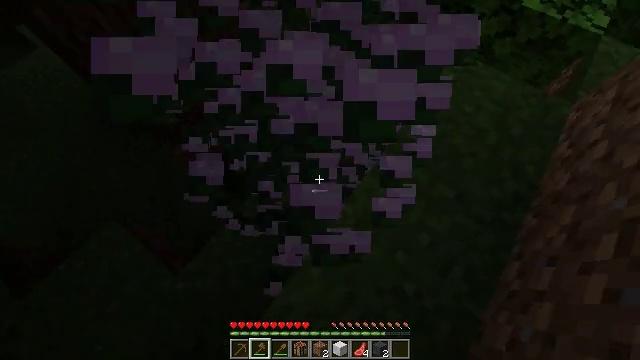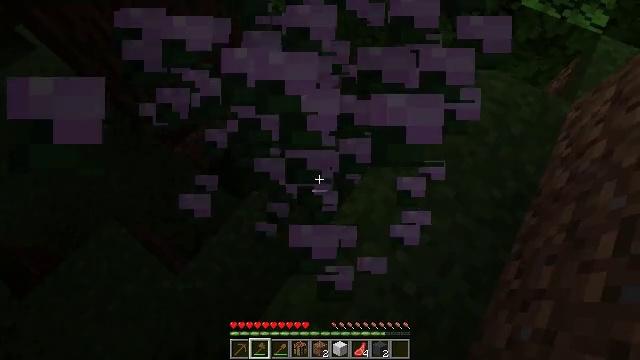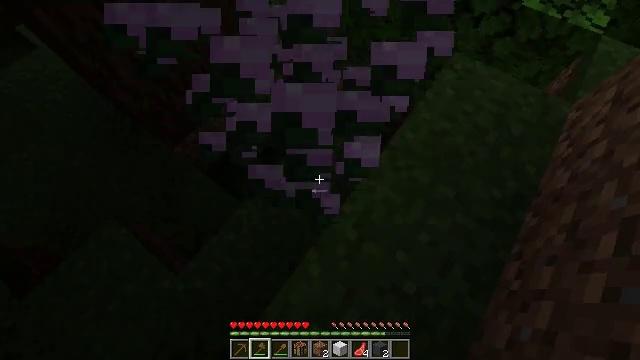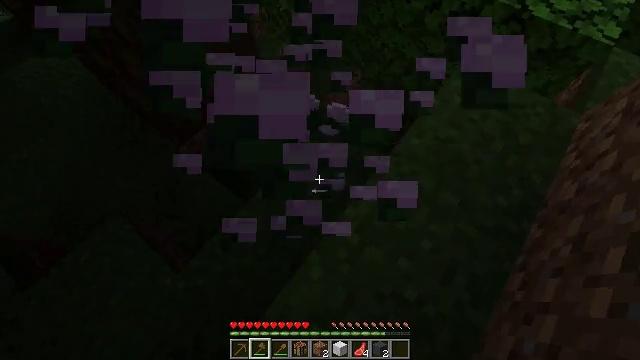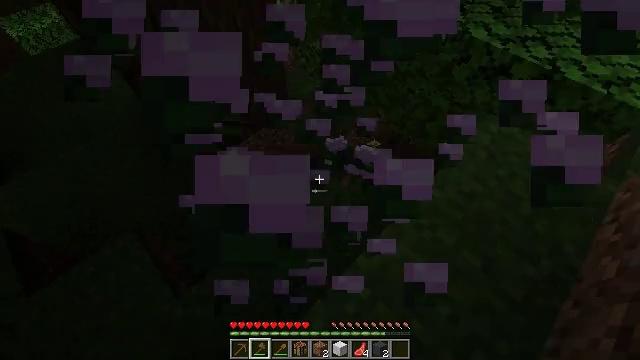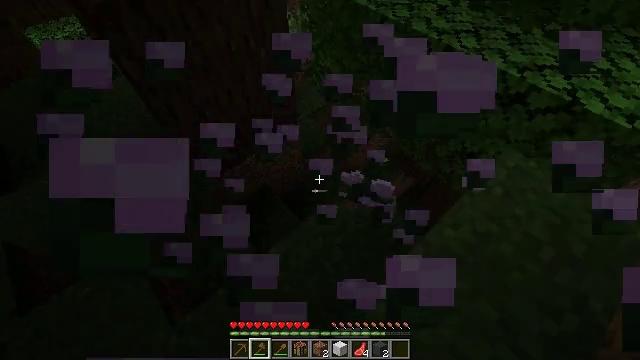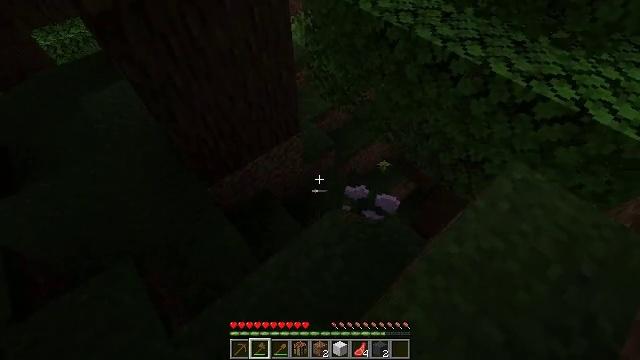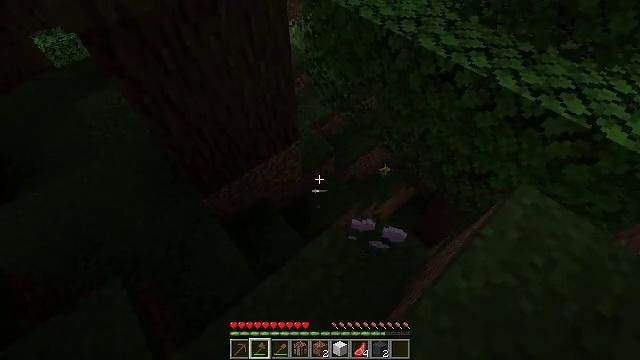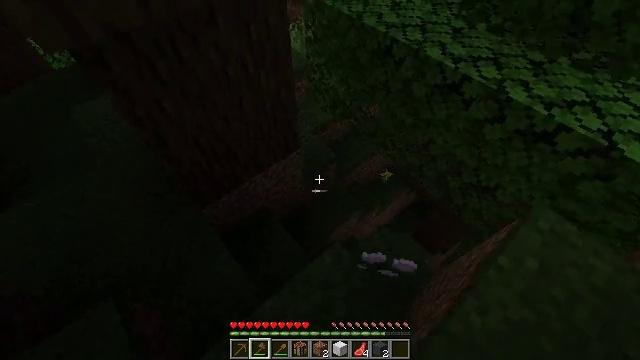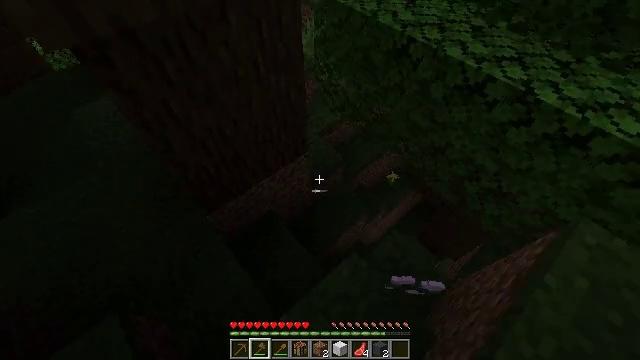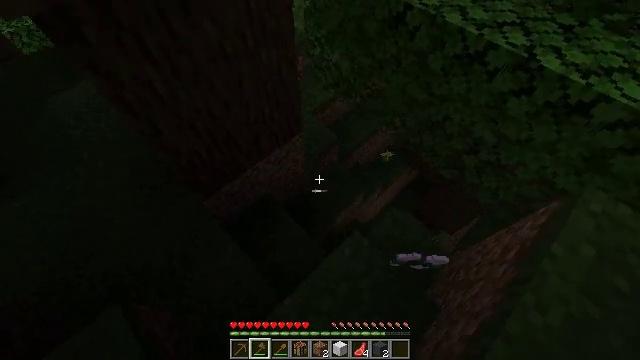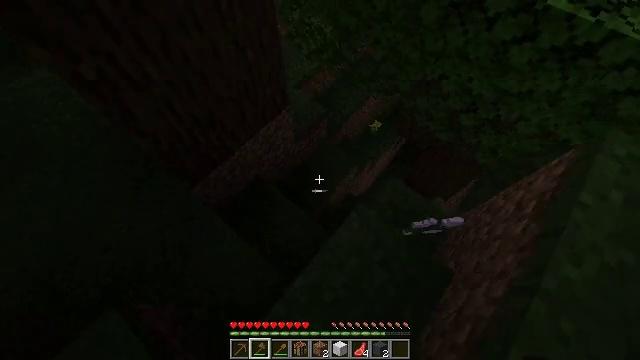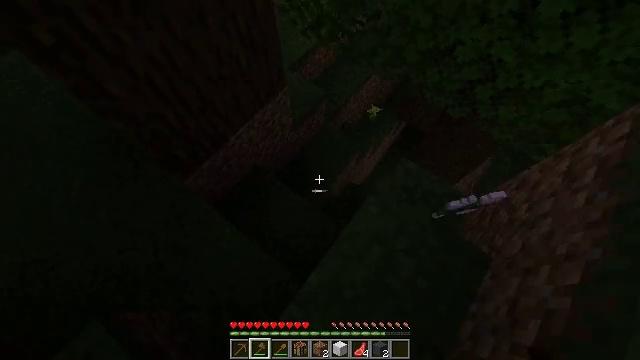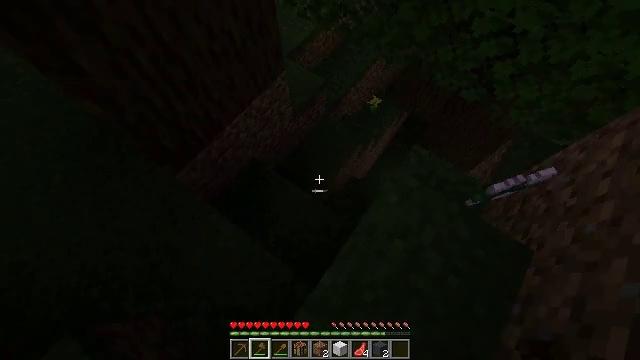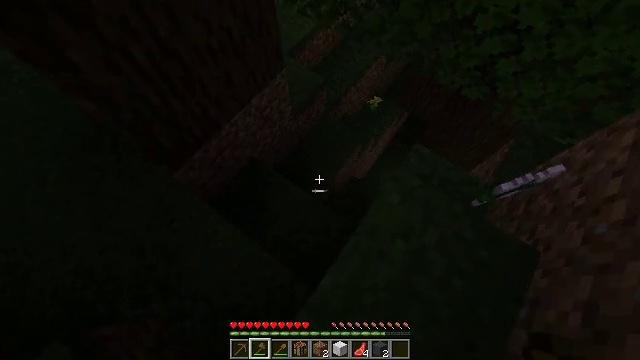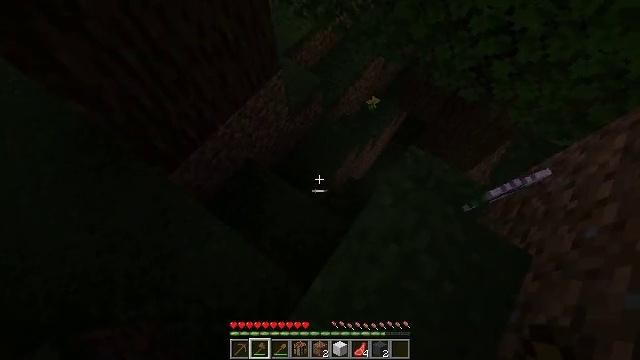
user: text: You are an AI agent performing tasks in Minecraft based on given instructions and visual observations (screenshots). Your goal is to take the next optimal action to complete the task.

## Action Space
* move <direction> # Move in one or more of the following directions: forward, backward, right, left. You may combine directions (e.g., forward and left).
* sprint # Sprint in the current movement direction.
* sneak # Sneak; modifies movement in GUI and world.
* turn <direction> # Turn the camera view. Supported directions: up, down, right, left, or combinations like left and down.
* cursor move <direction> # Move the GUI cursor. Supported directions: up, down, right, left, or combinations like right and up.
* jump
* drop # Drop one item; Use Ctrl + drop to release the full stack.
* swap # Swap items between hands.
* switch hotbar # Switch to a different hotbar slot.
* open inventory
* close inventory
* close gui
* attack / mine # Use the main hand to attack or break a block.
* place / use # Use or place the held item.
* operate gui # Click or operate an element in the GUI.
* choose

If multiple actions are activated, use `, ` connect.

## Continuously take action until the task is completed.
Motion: motion action
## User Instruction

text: Open the crafting table and craft pink dye.
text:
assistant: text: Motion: no_op
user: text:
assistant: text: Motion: no_op
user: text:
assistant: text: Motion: turn left
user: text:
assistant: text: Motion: move forward, turn left and up
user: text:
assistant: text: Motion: move forward, turn left and up
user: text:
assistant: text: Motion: move forward
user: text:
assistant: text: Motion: move forward
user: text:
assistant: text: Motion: move forward and move left
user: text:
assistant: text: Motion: move left
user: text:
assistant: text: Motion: move left, turn right and down
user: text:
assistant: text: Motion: move left, turn right and down
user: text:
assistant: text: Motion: turn right and down
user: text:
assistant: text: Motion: move right, turn right
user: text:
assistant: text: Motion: move right
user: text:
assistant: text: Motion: move right
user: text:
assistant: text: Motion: turn right and down
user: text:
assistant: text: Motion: turn right and down
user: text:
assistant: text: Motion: turn right
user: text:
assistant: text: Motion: turn right
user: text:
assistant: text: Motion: move right, turn right and up
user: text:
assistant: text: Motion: move right, turn up
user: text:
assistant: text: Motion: move forward and move right
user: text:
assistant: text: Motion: move forward
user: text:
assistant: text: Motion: no_op
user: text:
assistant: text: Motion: no_op
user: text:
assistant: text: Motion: no_op
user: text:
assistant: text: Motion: open inventory
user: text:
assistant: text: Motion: open inventory
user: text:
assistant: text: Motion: cursor move up
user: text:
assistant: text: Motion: cursor move up